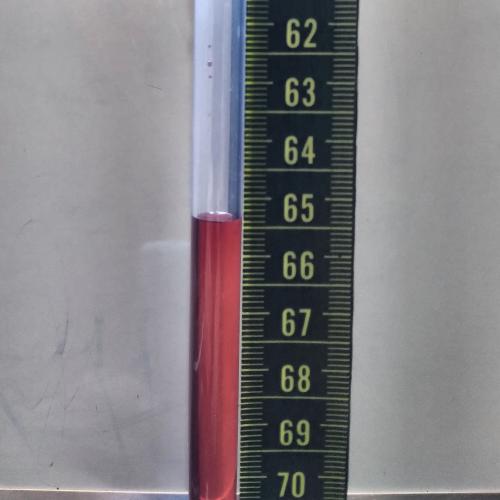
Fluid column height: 65.4 cm